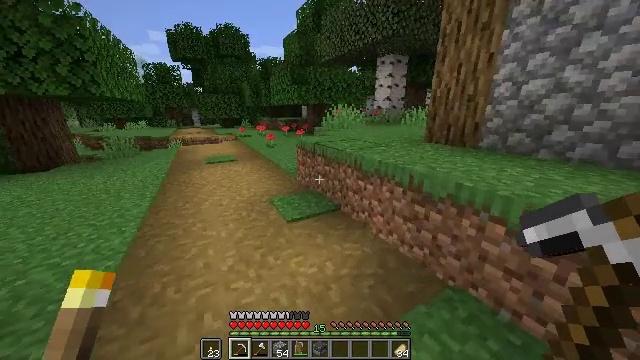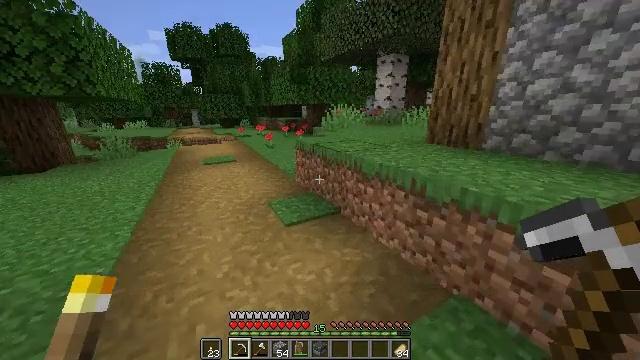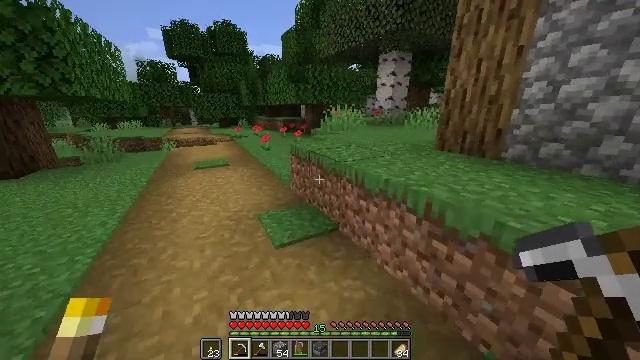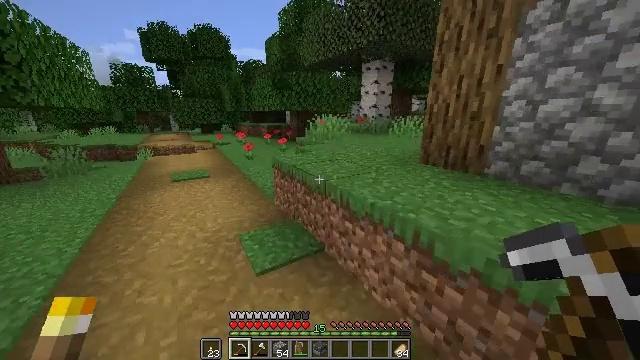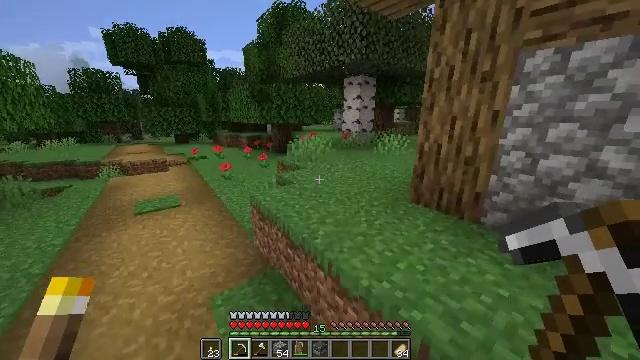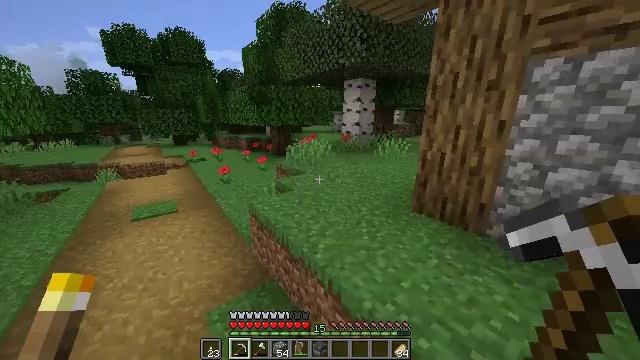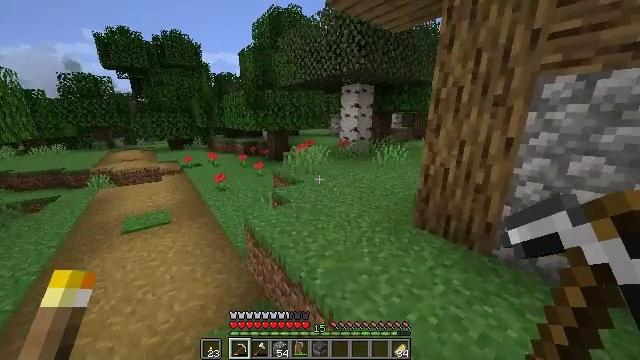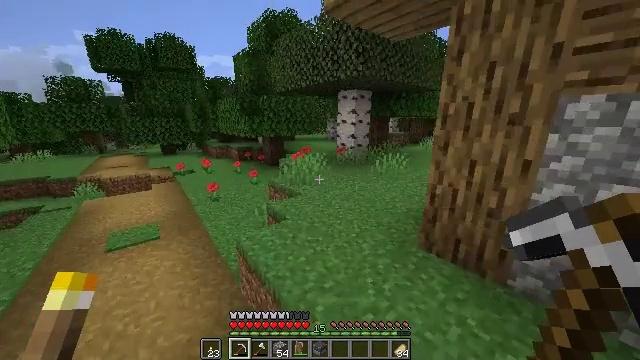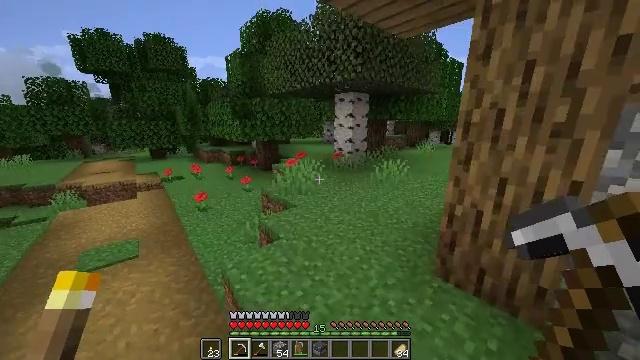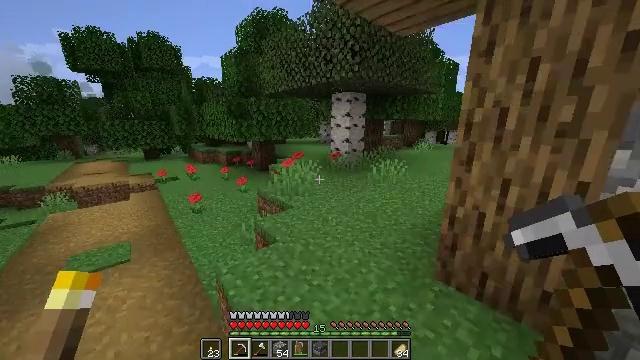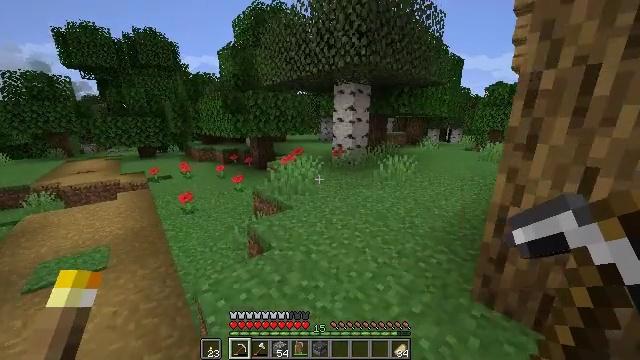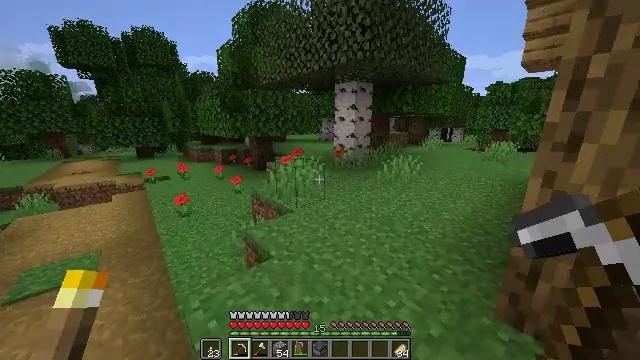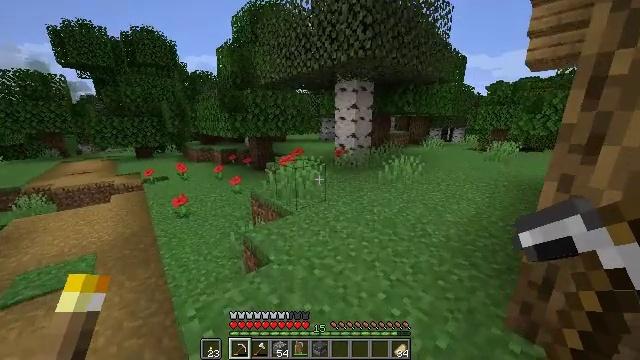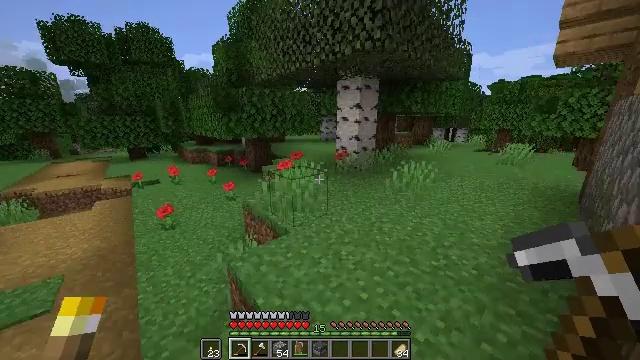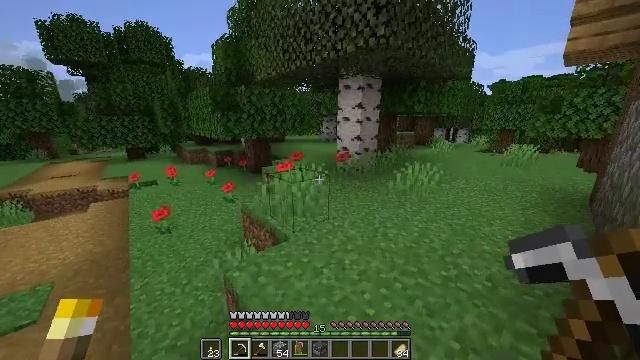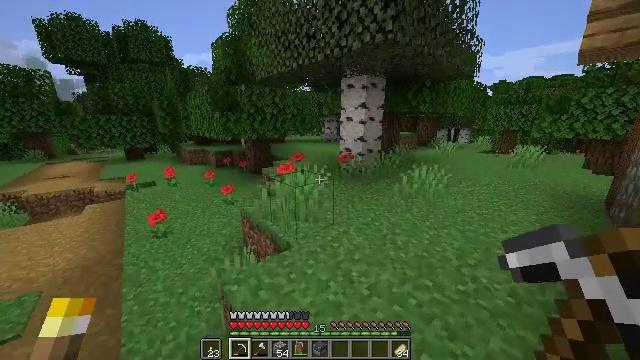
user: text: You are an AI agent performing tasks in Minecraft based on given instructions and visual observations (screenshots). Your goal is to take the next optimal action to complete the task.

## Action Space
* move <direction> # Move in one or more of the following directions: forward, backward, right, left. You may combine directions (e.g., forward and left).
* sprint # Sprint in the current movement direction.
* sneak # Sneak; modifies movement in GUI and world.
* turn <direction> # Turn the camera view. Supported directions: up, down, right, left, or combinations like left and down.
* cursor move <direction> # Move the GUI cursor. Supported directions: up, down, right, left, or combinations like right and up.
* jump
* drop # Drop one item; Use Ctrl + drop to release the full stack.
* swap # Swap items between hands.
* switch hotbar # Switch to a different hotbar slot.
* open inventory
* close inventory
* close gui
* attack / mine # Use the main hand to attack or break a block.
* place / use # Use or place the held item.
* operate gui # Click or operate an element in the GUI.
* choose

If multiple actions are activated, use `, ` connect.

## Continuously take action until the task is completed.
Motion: motion action
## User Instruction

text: Trim the tree by mining oak leaves.
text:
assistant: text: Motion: move forward, sprint
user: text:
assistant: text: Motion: move forward, sprint
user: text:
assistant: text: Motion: move forward, sprint, turn right, jump
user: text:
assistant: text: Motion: move forward, sprint, turn right, jump
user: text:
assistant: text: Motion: move forward, sprint, jump
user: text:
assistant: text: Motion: move forward, sprint, jump
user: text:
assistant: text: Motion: move forward, sprint, turn right, jump
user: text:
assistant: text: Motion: move forward, sprint, turn right, jump
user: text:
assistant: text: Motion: move forward, sprint
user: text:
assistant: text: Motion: move forward, sprint
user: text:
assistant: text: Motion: move forward, sprint
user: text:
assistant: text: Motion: move forward, sprint
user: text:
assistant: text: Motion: move forward, sprint
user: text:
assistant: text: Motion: move forward and move left, sprint
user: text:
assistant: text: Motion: move forward and move left, sprint
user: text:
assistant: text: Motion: move forward and move left, sprint, turn left
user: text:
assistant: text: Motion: move forward and move left, sprint, turn left and down
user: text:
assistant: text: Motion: move forward and move left, sprint, turn left and down, jump
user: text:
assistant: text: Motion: move forward and move left, sprint, turn left and down, jump
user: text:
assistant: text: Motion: move forward, sprint, turn left, jump
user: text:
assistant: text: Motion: move forward, sprint, turn left, jump
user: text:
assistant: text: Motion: move forward, sprint, turn left, jump
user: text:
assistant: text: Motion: move forward, sprint
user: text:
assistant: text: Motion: move forward, sprint, turn left
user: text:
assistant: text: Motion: move forward, sprint, turn left
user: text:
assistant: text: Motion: move forward, sprint, turn left and up
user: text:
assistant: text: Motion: move forward, sprint, turn left and up
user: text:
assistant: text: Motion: move forward and move right, sprint, turn left and up
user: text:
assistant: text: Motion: move forward and move right, sprint, turn left and up
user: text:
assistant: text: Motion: move forward and move right, sprint